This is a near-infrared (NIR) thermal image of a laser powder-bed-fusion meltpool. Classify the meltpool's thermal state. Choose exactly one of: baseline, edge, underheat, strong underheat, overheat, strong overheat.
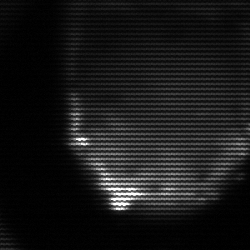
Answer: edge